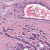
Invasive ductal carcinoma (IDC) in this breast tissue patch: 1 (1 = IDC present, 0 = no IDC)